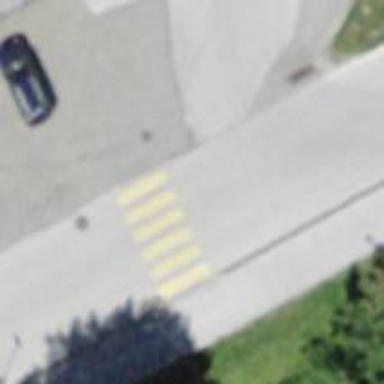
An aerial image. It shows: Uncontrolled road crossing.